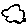
Label: cloud